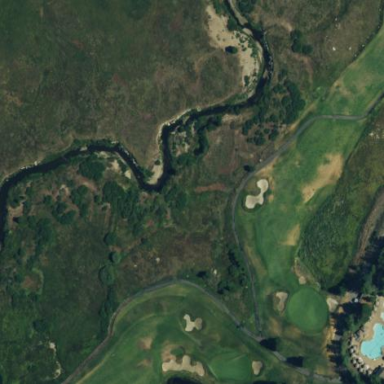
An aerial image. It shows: Rough area on grassy golf course.